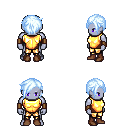
a pixel art fantasy rpg character, male body template, dark elf, purple skin, gold chest armor, gold greaves, white cyan pixie cut hairstyle, leather bracers, brown shoes, four views (front, back, left, right), 2x2 character sprite sheet, small pixel art, hard edges, no anti-aliasing